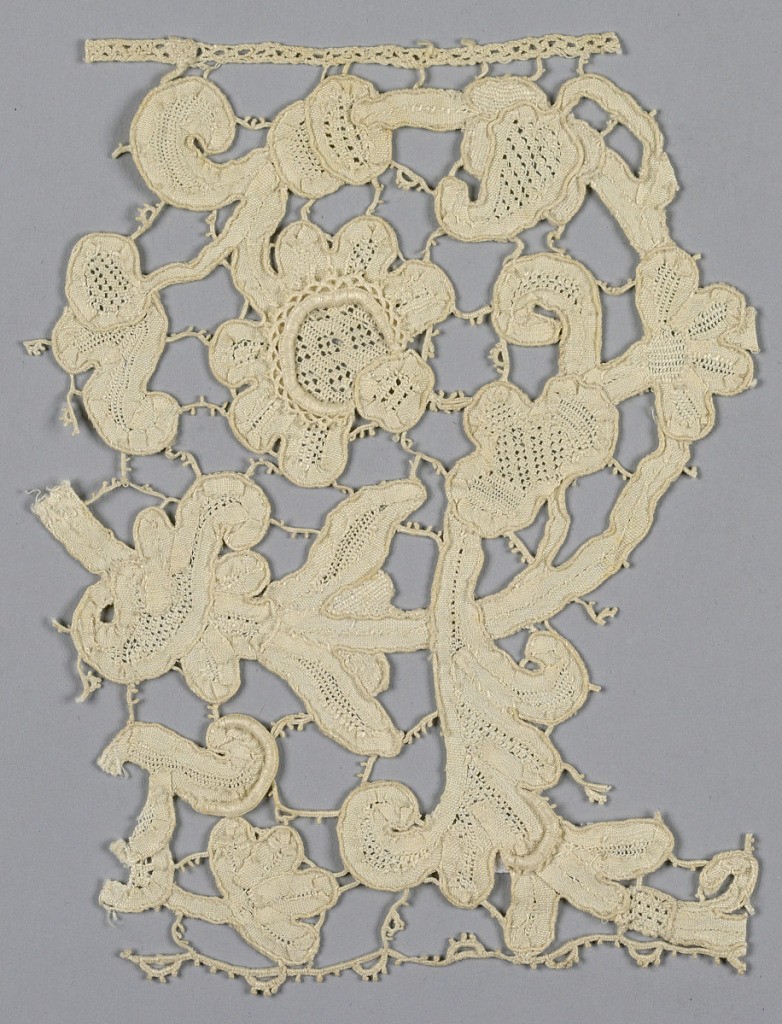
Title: Fragment
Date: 17th century
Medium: linen Technique: lace of early premade bobbin tape with needle work fillings
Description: Border fragment, linen tape lace with needle lace stitches in large scaled Gros Point de Venise pattern.